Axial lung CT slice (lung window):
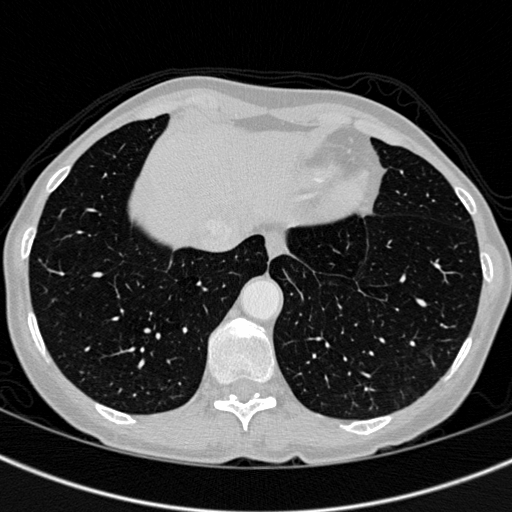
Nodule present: no